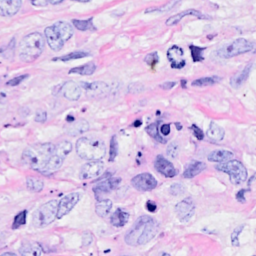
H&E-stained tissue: Breast